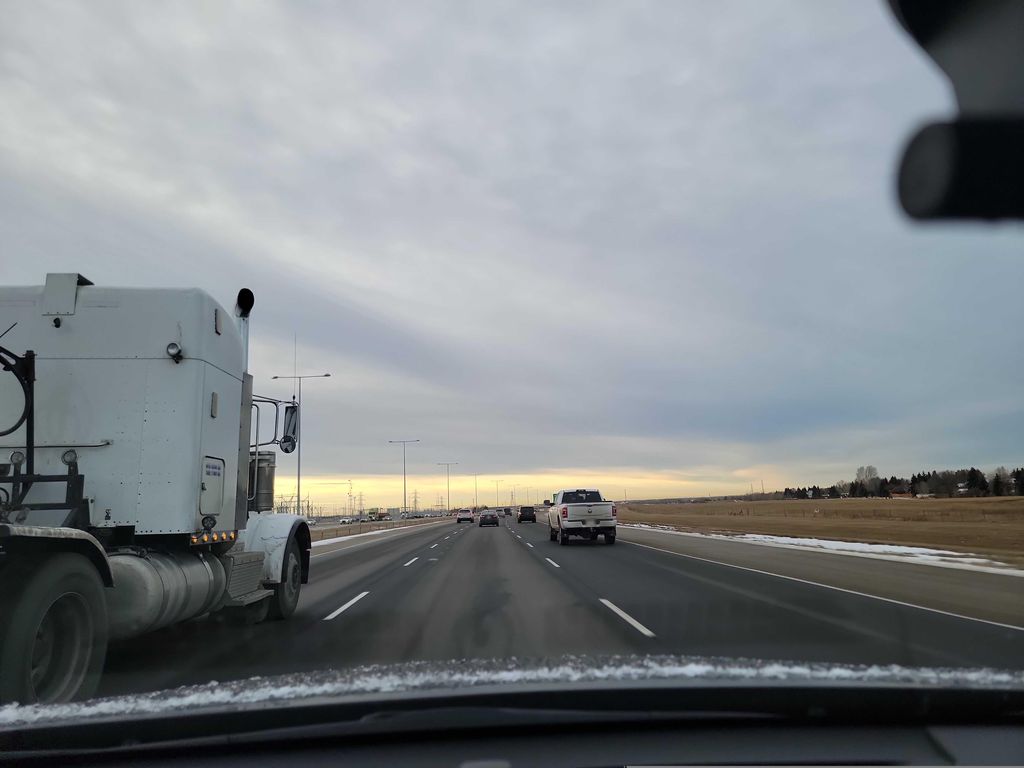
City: edmonton